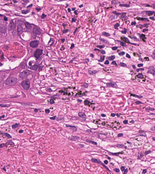
Tumor epithelial tissue: yes
Tumor-associated stroma tissue: yes
Normal tissue: no